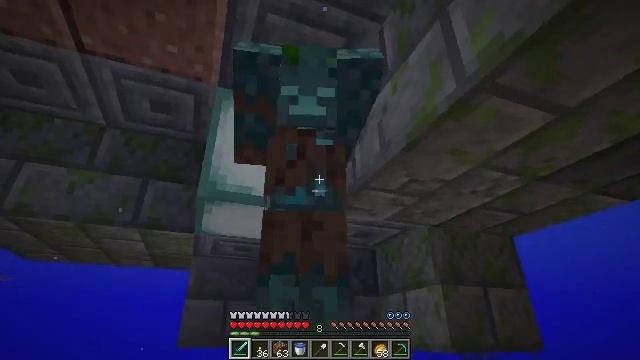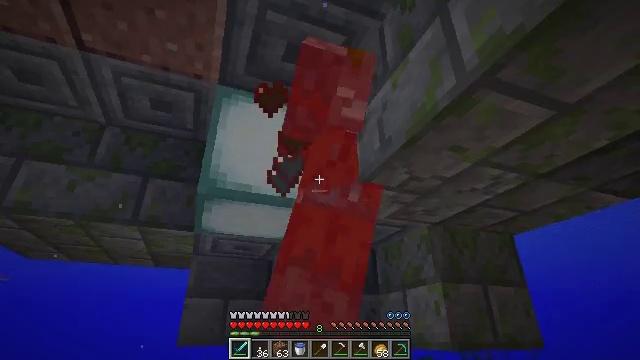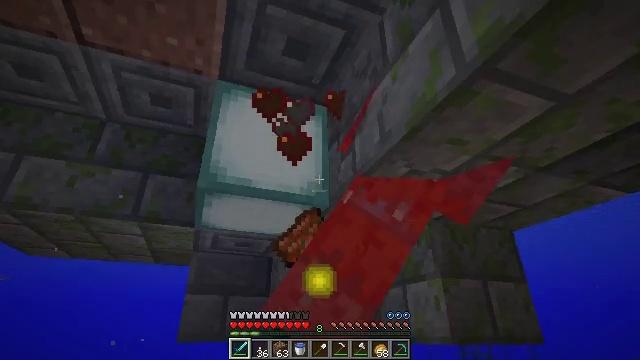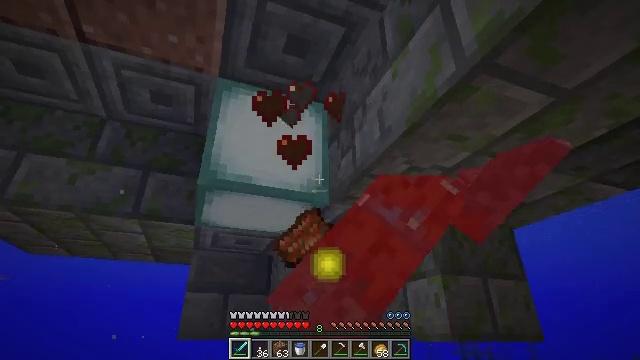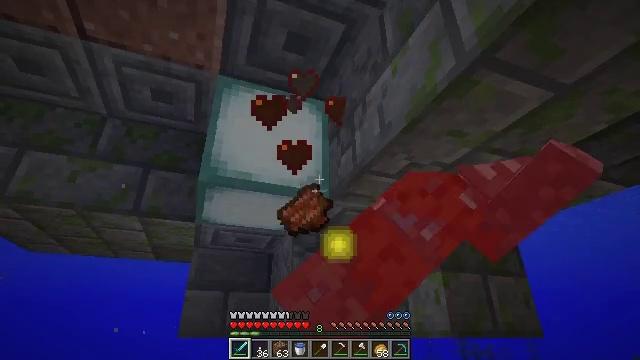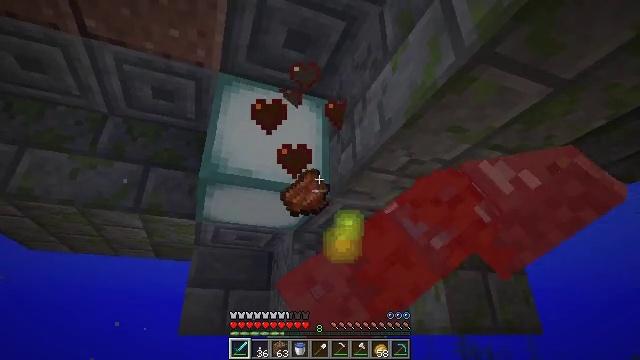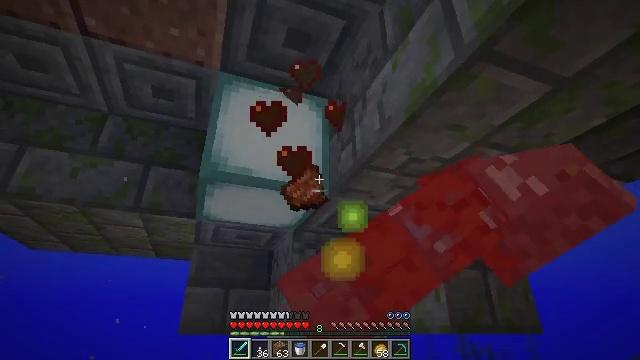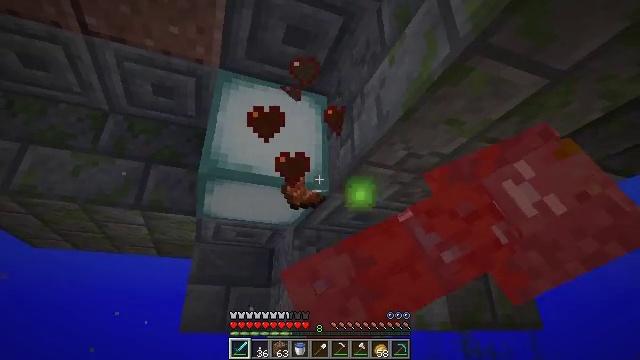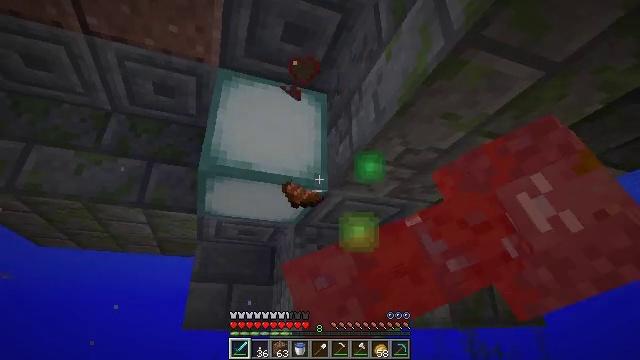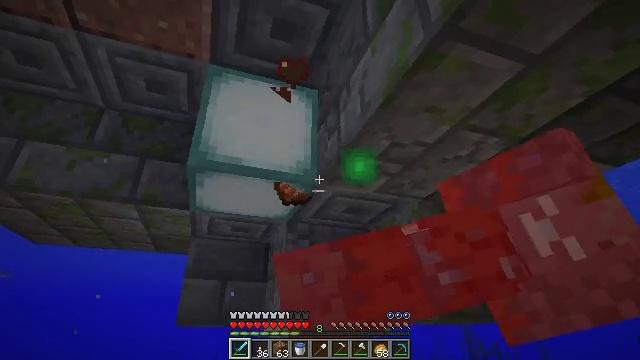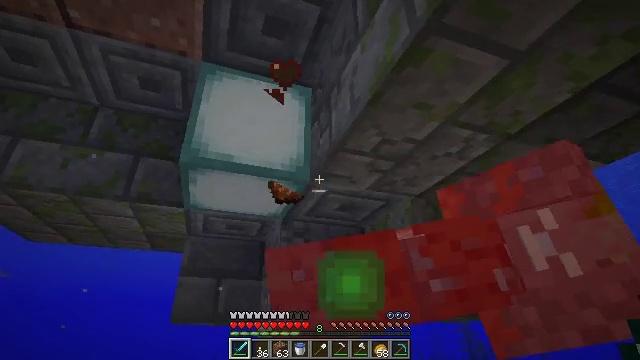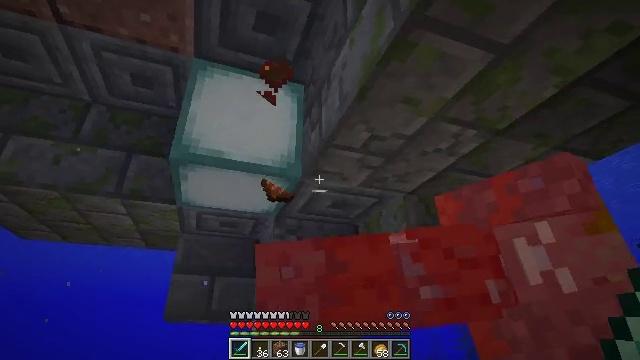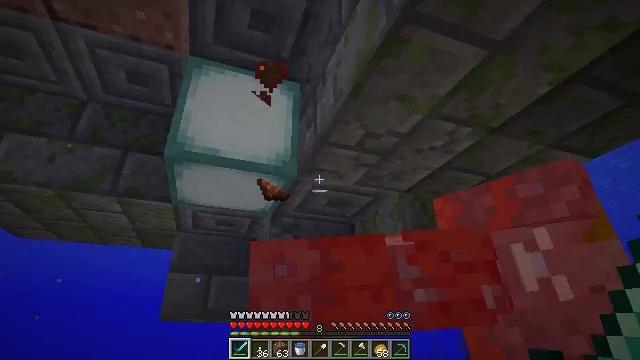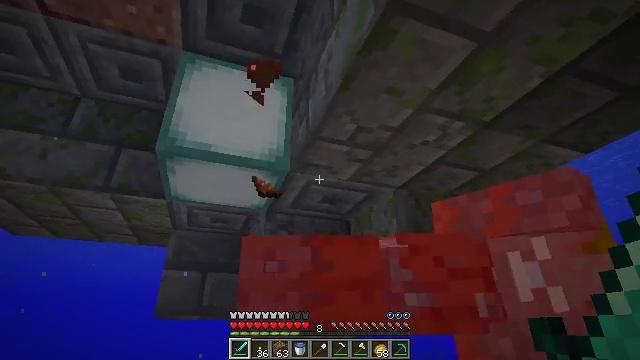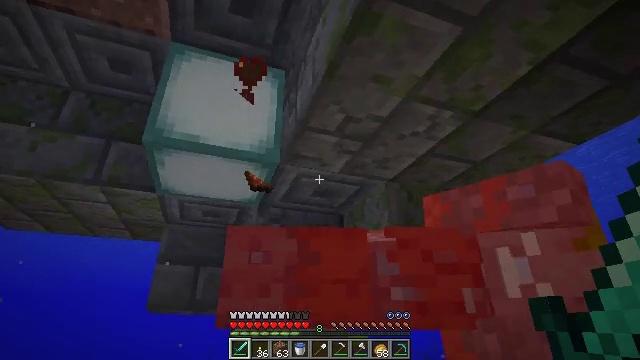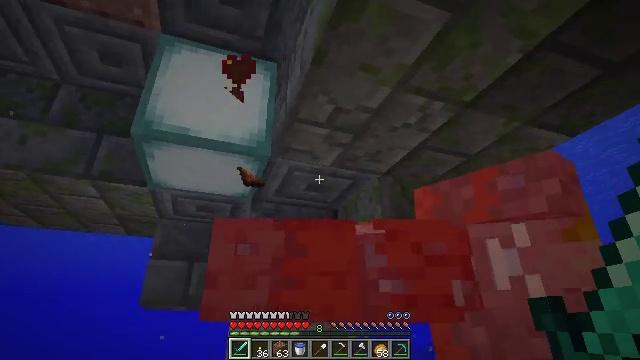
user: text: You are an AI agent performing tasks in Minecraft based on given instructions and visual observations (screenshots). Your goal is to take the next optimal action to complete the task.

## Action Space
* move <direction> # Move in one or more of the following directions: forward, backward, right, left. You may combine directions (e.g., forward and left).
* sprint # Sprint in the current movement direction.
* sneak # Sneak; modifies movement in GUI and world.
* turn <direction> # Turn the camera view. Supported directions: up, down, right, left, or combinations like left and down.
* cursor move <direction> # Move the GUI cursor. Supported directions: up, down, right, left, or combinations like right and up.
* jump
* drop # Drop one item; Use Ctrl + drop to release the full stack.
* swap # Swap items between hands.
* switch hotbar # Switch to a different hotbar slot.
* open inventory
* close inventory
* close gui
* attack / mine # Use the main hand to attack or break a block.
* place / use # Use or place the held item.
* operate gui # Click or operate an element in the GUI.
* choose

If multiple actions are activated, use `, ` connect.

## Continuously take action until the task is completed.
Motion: motion action
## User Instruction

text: Mine the sea lantern from the ocean monument.
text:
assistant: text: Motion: attack / mine
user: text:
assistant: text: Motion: attack / mine
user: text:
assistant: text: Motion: attack / mine
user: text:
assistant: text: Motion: no_op
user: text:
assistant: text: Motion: no_op
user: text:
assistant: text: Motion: move right
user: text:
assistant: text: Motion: move right
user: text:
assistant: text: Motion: move right
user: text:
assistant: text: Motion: move right
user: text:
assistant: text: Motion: move right
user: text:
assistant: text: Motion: move forward and move right
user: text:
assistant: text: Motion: move forward and move right
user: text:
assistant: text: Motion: move forward and move right
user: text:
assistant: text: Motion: move forward and move right
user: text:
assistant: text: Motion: move forward and move right
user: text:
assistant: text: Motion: move forward and move right
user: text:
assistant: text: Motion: move forward and move right
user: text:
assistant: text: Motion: move forward and move right, turn right and down
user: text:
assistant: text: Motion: move forward and move right, turn right and down
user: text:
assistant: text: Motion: move forward and move right, turn right
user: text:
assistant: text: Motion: move forward and move right, turn right
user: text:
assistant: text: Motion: move forward and move right, turn right
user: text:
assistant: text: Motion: move forward and move right, turn right
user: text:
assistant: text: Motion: move forward and move right
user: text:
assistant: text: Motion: move forward and move right
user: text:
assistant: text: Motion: move forward
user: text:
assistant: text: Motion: move forward
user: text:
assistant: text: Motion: move forward
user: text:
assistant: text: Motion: move forward
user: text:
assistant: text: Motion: move forward